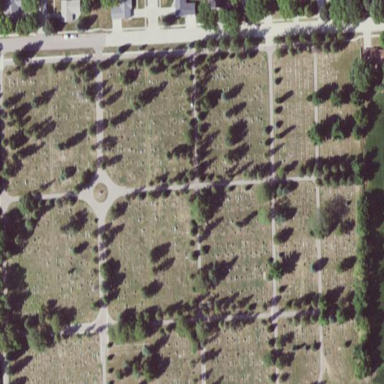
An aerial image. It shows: Cemetery.